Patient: sex F, age 53
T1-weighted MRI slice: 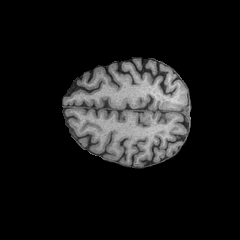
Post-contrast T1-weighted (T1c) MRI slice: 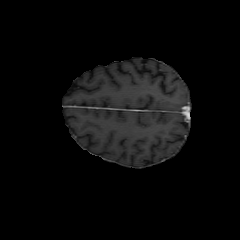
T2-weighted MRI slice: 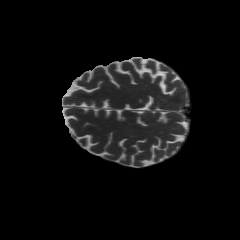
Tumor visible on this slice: no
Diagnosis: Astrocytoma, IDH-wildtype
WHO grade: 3